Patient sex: M
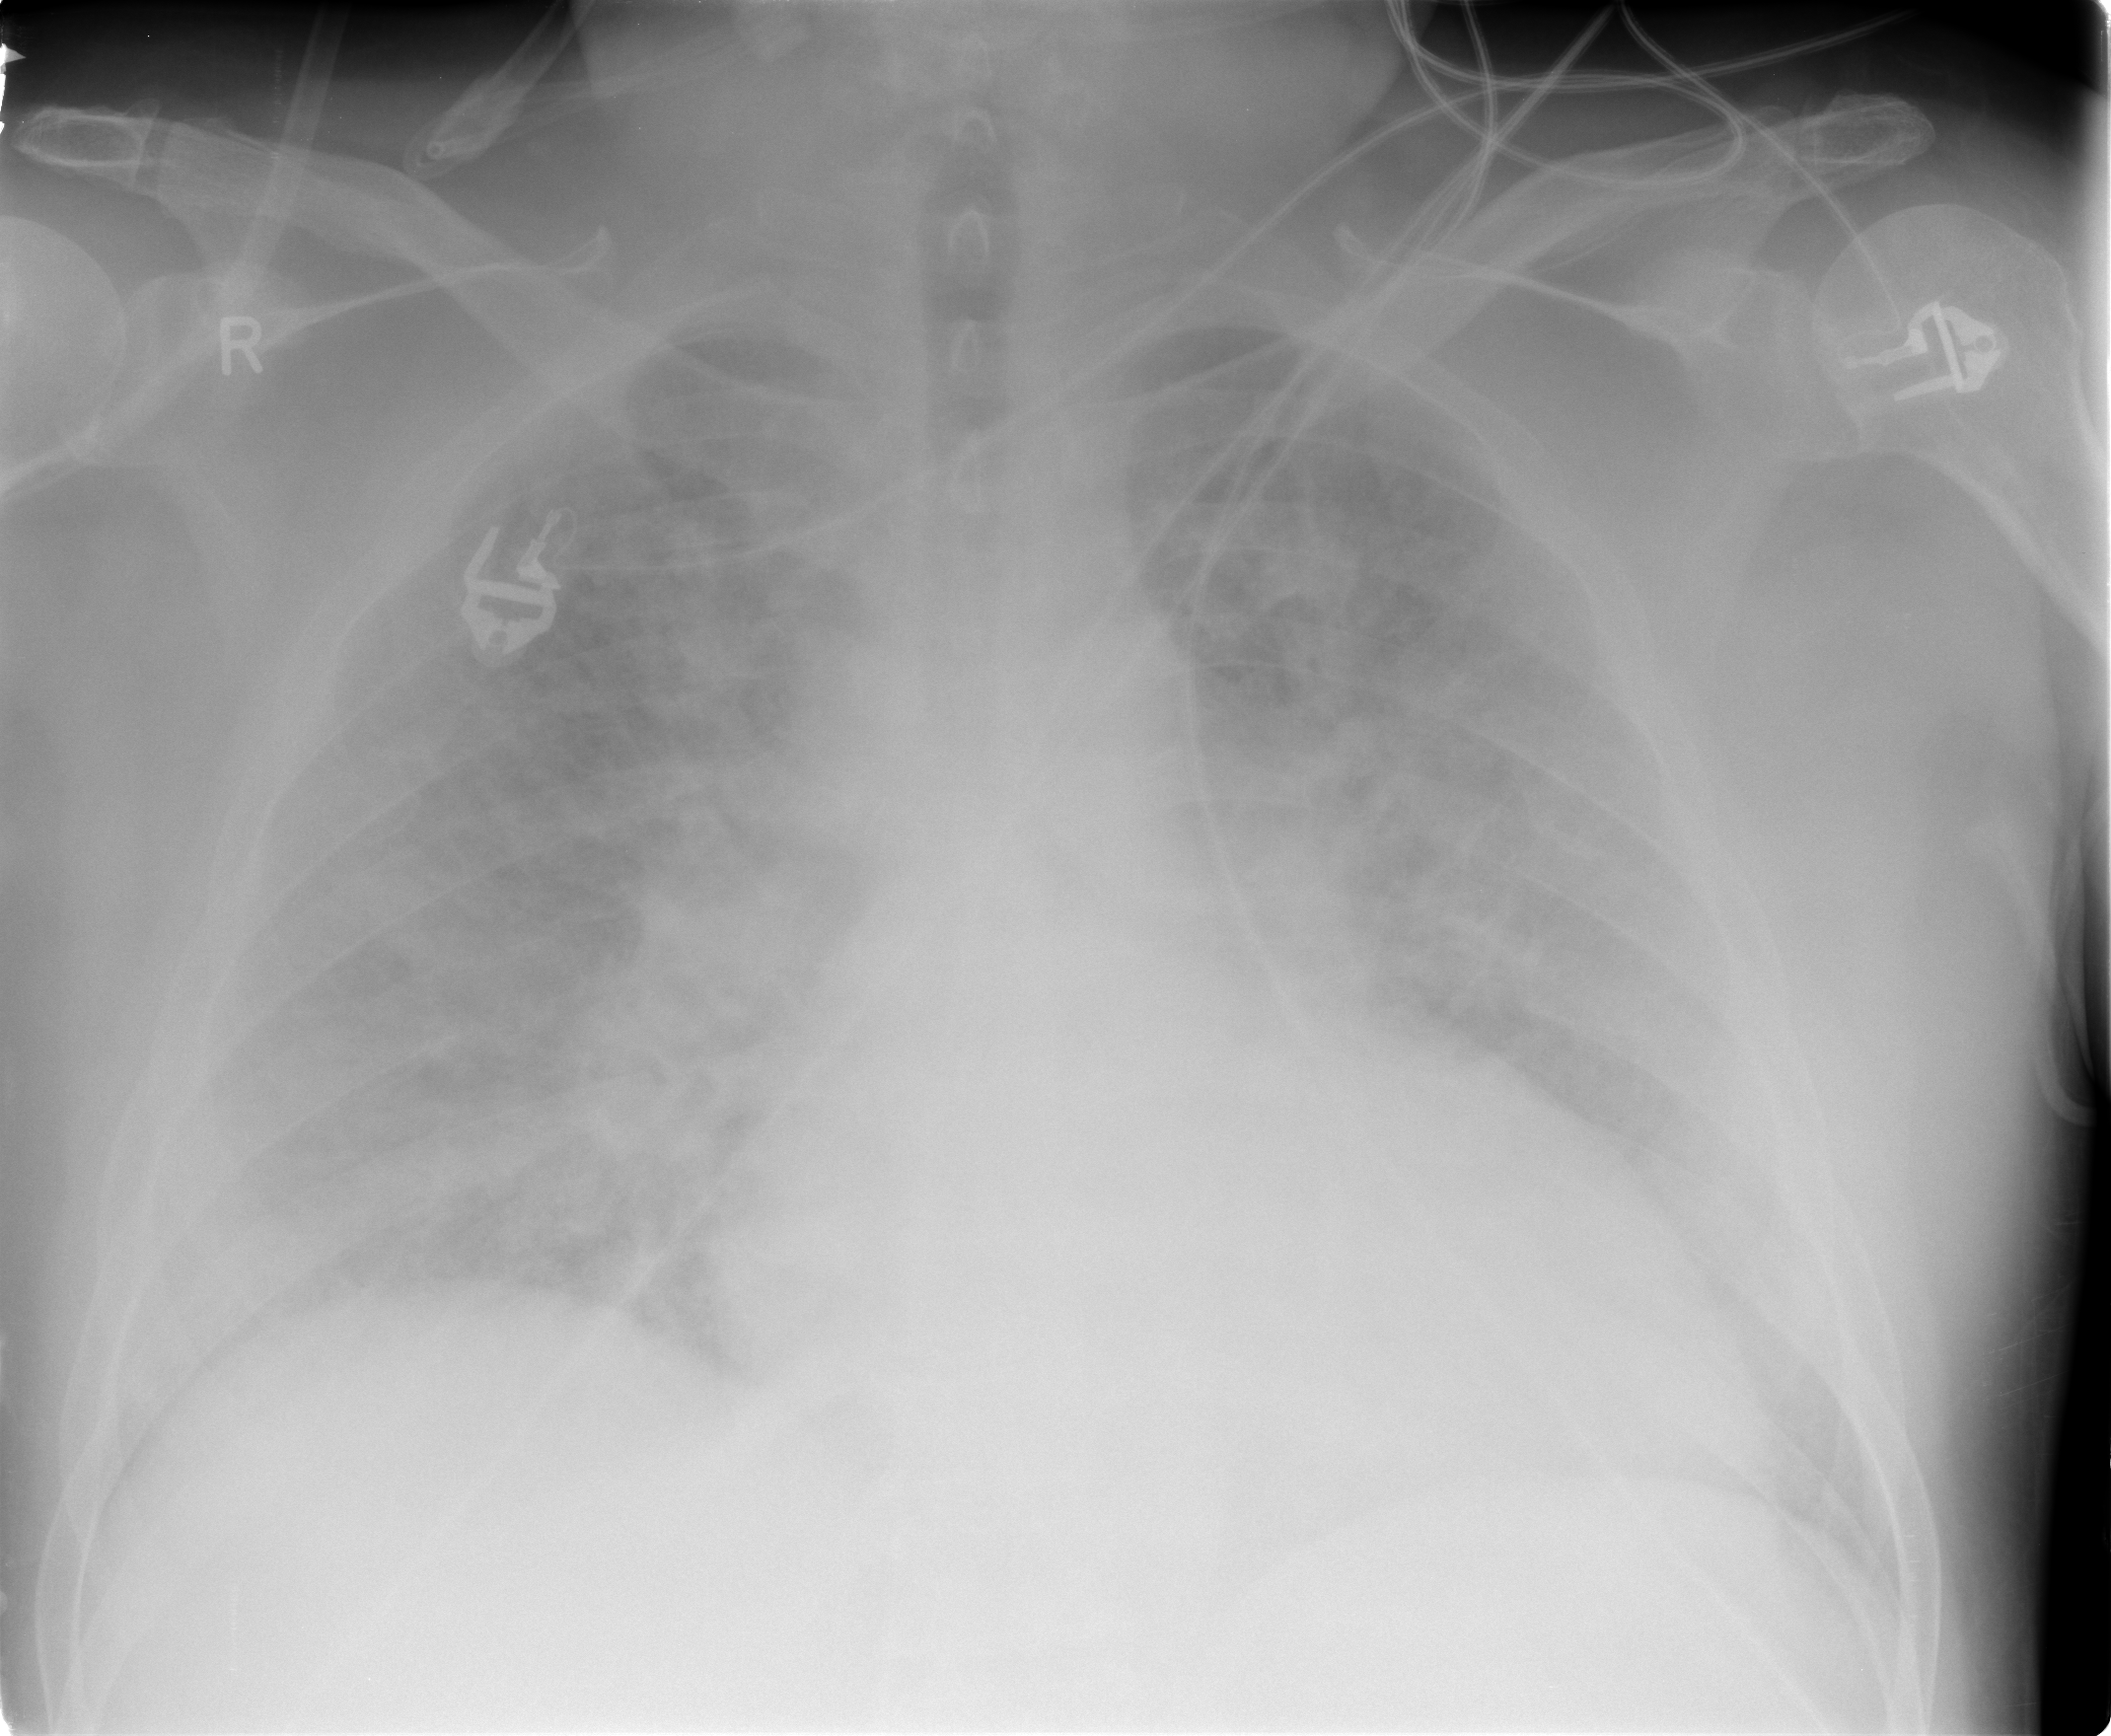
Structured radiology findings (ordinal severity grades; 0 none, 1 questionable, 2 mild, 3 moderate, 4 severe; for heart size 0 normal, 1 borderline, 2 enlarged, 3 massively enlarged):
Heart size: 2
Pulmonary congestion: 3
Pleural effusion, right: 2
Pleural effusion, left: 2
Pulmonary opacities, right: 3
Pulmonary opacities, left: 3
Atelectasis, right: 3
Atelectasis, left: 3